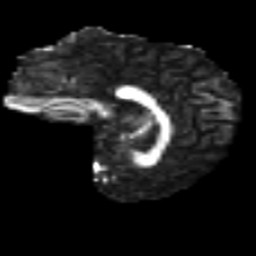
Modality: FA
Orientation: sagittal
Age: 37
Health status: ill
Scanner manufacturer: philips
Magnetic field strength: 3 T
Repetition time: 9 s
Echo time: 0.127 s